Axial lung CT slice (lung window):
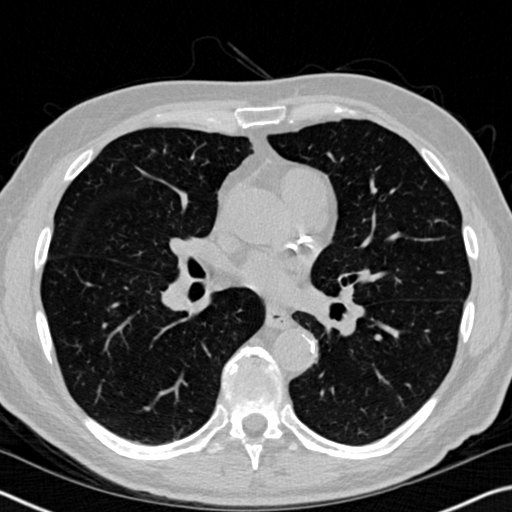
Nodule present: no